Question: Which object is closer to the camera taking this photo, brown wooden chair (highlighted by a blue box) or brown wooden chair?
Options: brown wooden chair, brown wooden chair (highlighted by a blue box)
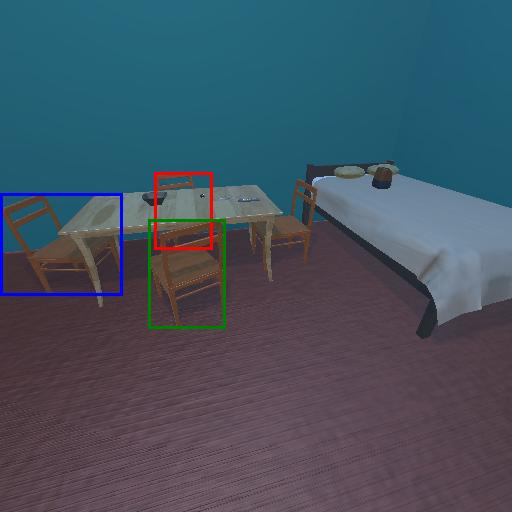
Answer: brown wooden chair